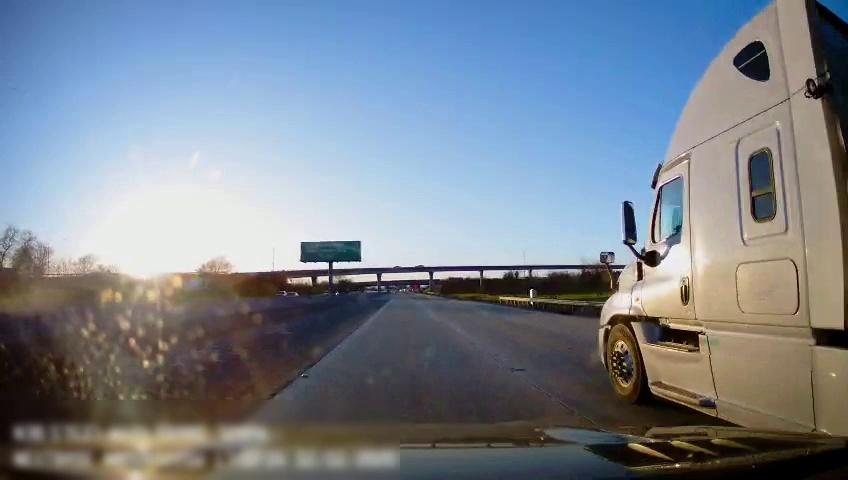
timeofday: Day
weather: Sunny
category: Drivable Space
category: Vehicles | Truck
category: Vehicles | Truck
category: Vehicles | SUV
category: Lanes | Alternate Lane
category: Traffic | Signs